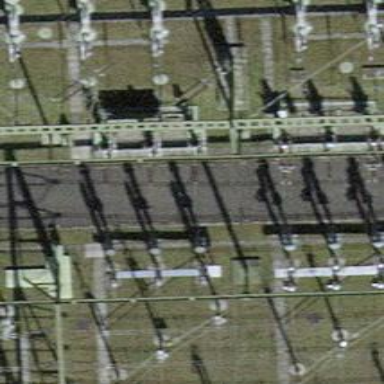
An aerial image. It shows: Insulator used in power systems.